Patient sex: M
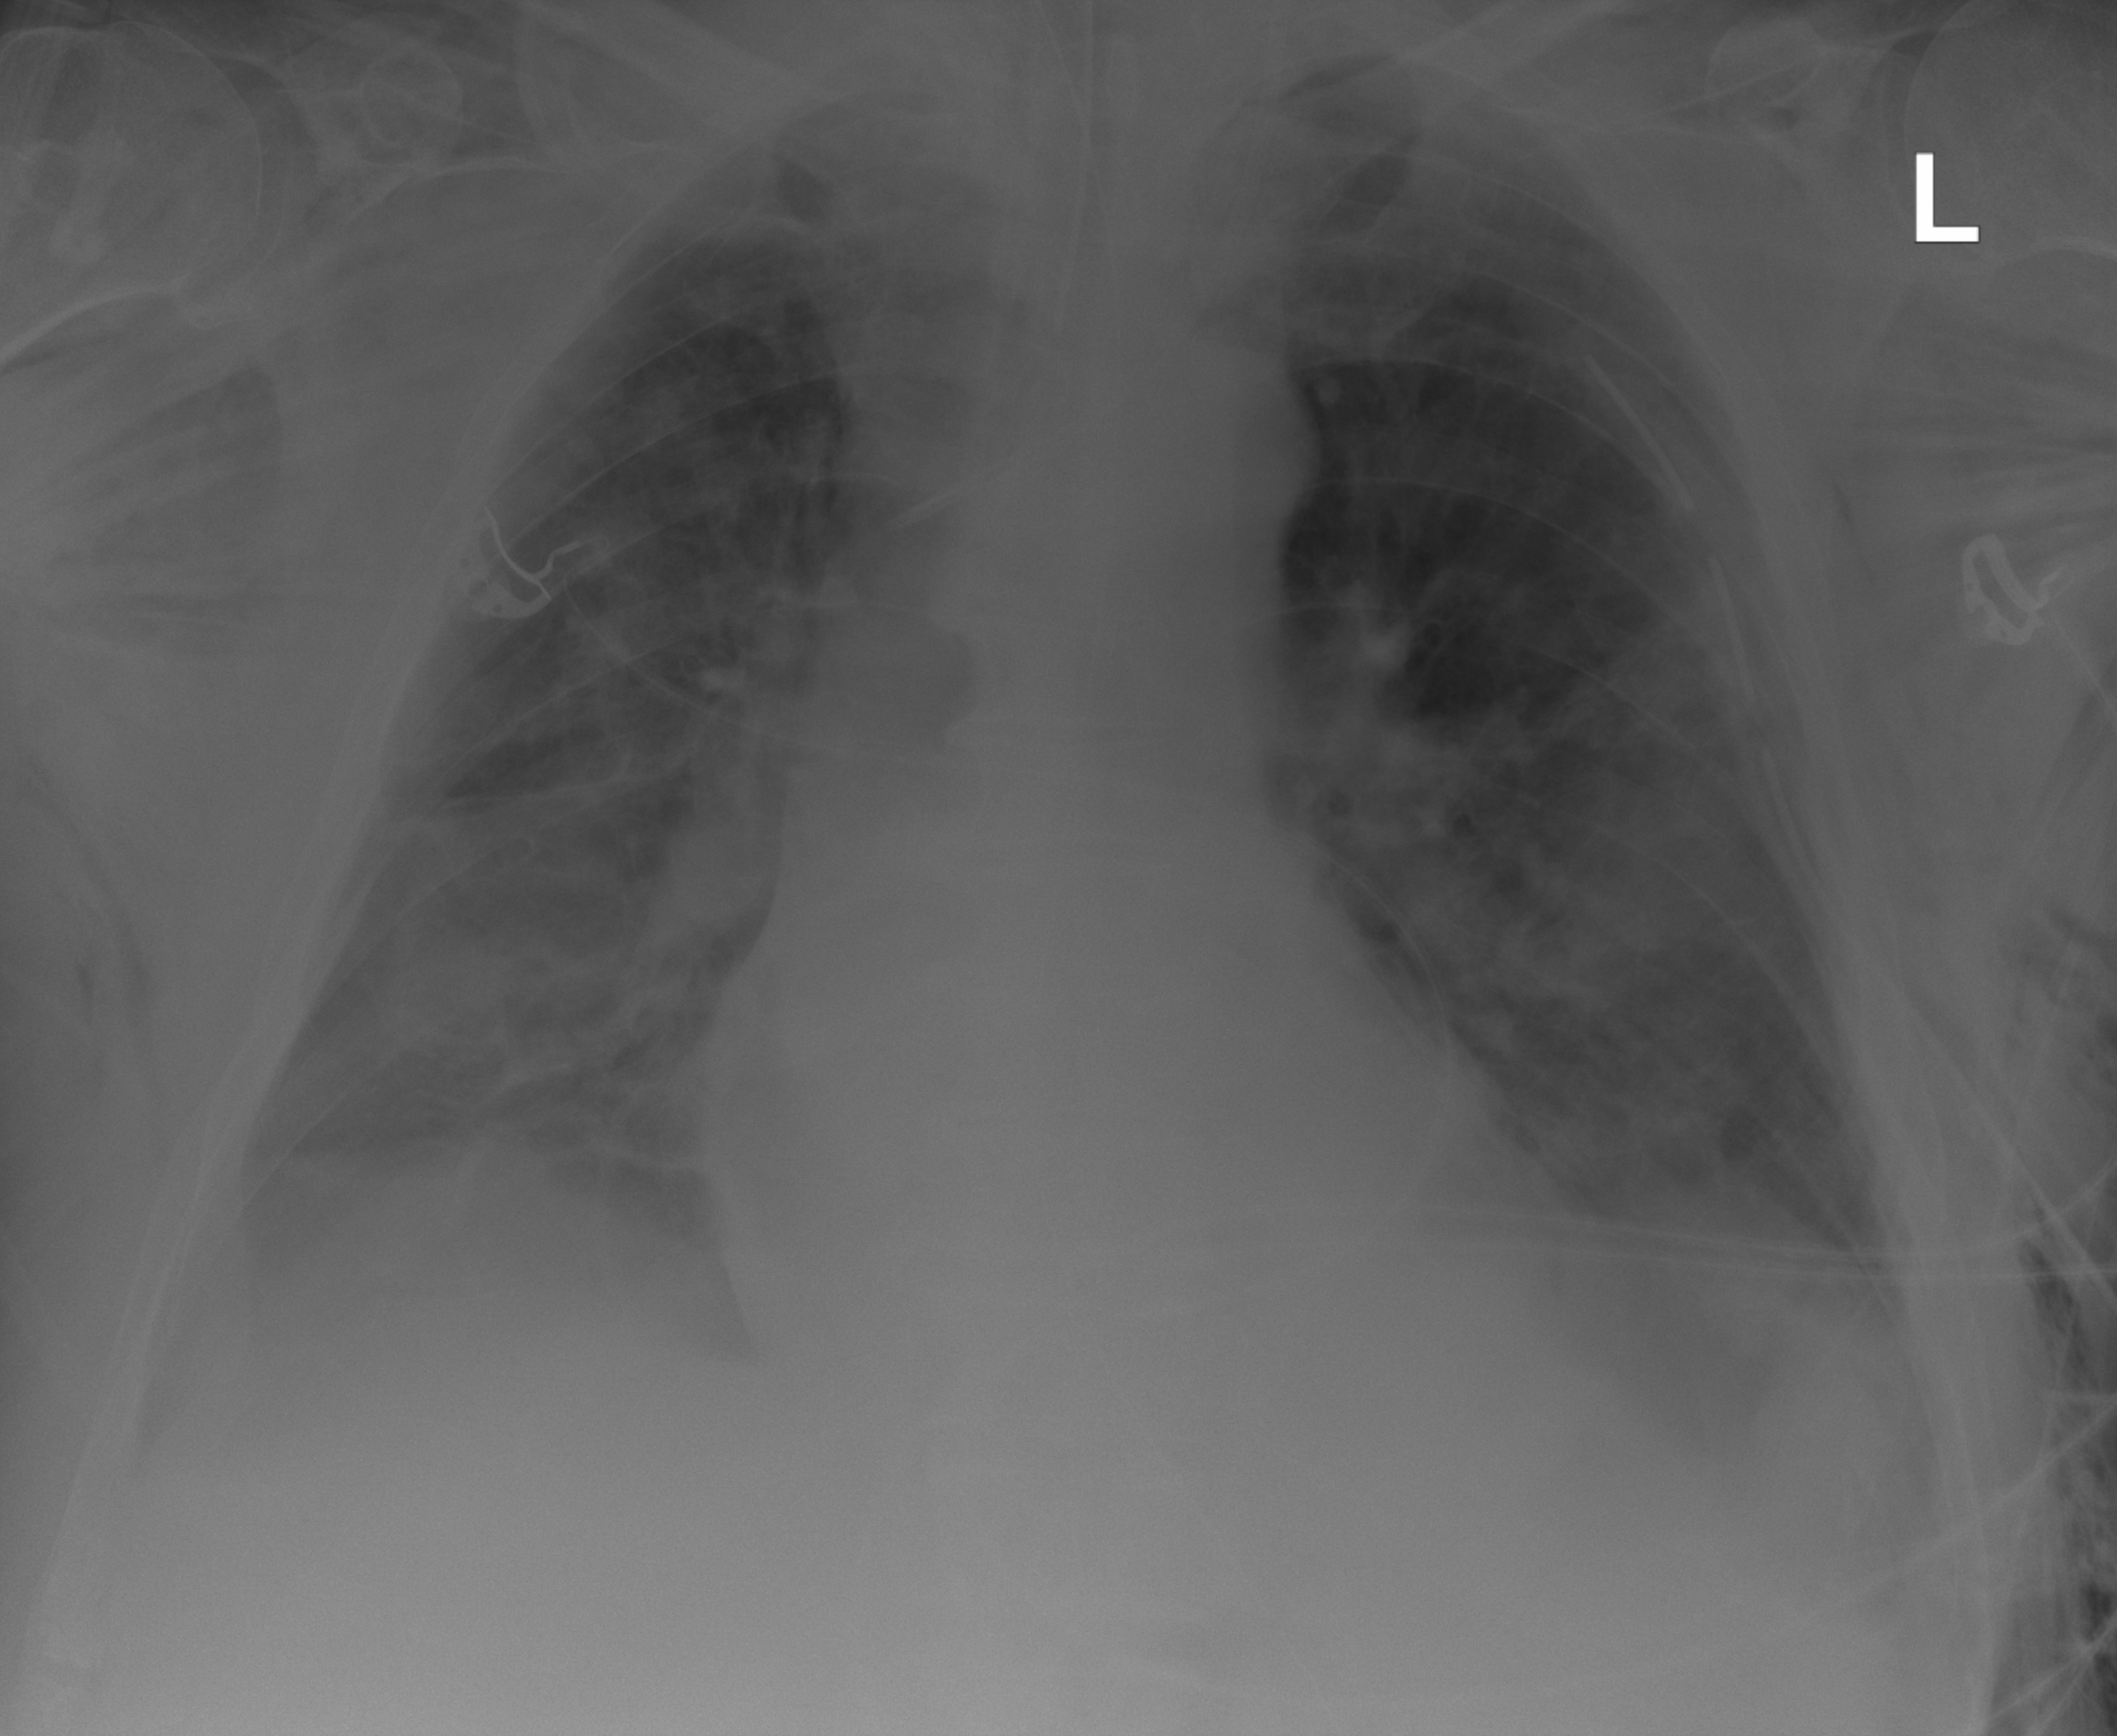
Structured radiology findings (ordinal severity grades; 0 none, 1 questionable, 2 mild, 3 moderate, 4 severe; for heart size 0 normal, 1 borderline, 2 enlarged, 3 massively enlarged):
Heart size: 2
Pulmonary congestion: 2
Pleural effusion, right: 2
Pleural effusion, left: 2
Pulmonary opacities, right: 2
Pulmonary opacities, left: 3
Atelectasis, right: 3
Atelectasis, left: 3